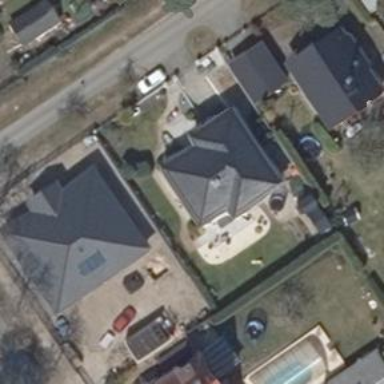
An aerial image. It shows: Detached building with hipped roof.